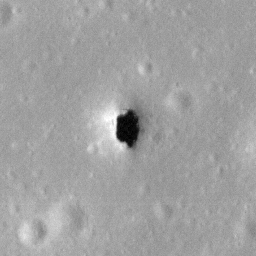
Pit: Mare Serenitatis Pit
Host crater: Mare Serenitatis
Host type: mare
Lunar coordinates: latitude 35.104, longitude 17.402